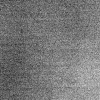
Atmospheric dust classification: dusty